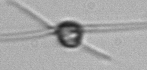
Label: Chaetoceros_danicus